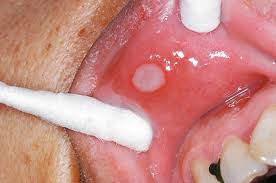
Condition: Mouth Ulcer